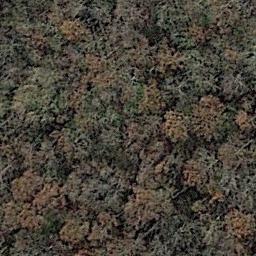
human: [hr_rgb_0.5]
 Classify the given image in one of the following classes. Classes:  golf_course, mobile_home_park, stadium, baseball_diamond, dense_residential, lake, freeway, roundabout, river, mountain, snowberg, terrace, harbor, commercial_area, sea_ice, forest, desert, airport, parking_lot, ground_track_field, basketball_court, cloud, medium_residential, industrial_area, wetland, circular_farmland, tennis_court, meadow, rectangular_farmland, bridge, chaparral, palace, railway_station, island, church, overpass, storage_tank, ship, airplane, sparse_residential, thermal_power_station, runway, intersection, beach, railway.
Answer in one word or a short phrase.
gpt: forest